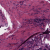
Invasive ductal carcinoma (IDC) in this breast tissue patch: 1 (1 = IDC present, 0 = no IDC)